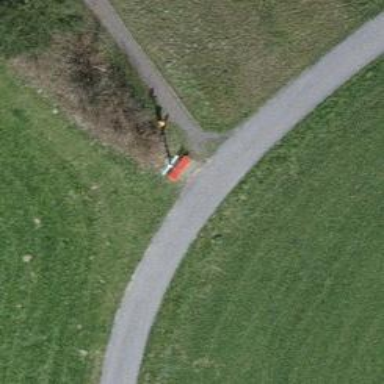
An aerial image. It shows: Bench.